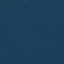
Label: SeaLake